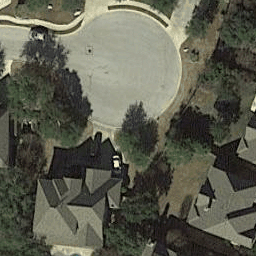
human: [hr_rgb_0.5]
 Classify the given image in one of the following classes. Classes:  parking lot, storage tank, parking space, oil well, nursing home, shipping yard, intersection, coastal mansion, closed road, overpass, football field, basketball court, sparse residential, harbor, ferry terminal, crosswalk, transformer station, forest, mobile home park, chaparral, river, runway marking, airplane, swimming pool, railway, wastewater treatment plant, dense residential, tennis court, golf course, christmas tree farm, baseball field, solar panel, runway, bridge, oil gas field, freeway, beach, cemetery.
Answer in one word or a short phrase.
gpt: closed road